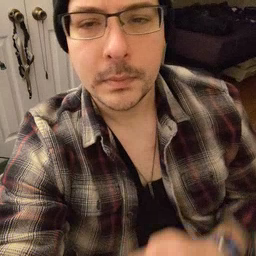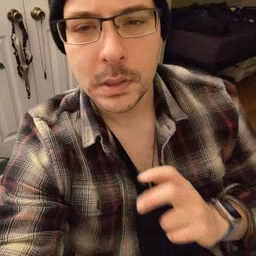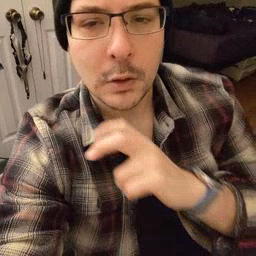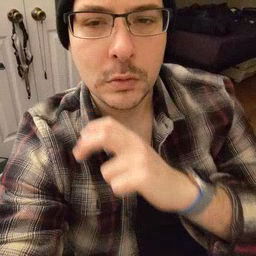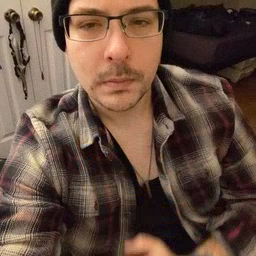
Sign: stairs